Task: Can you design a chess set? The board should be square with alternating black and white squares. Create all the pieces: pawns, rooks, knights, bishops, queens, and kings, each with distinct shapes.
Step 2294:
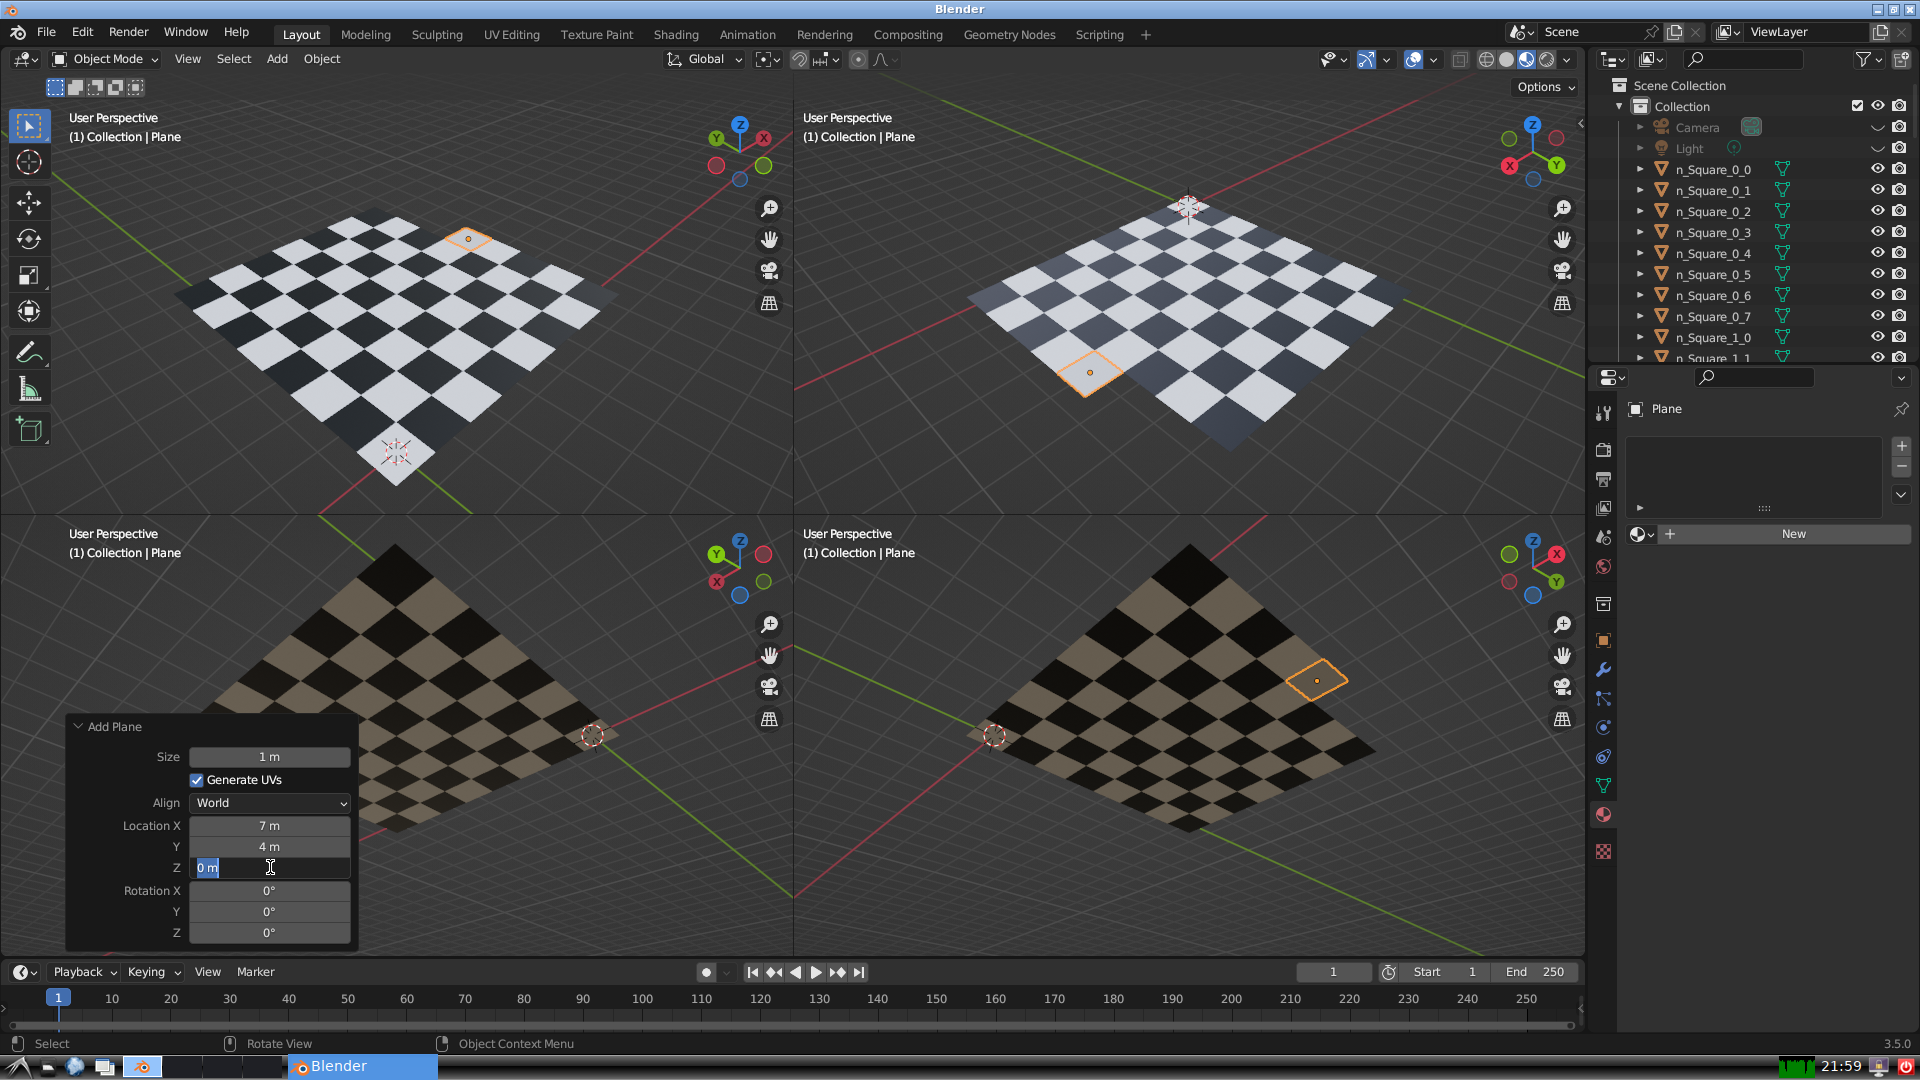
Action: input_text: 0.0